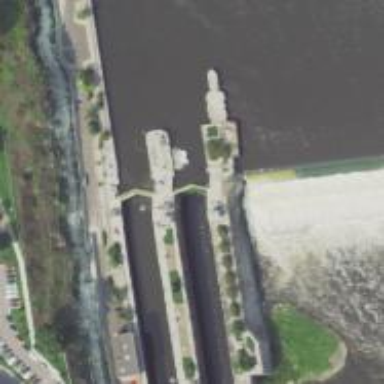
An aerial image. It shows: Lock gate along waterway.